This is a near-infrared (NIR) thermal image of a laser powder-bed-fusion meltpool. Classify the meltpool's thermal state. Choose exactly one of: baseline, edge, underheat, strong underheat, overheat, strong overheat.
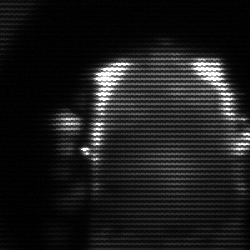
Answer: baseline